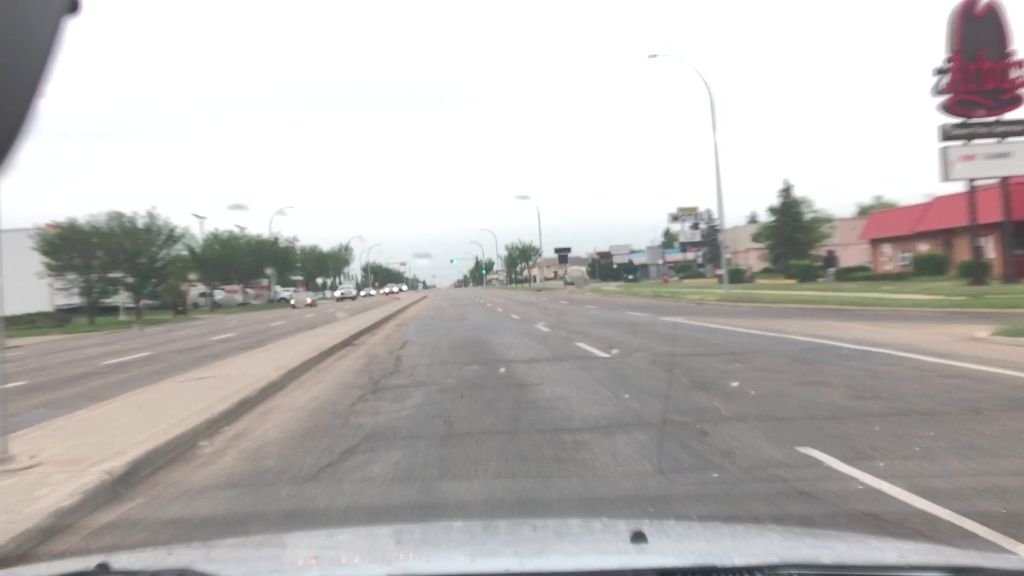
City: edmonton